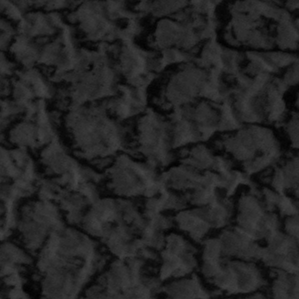
Label: frost